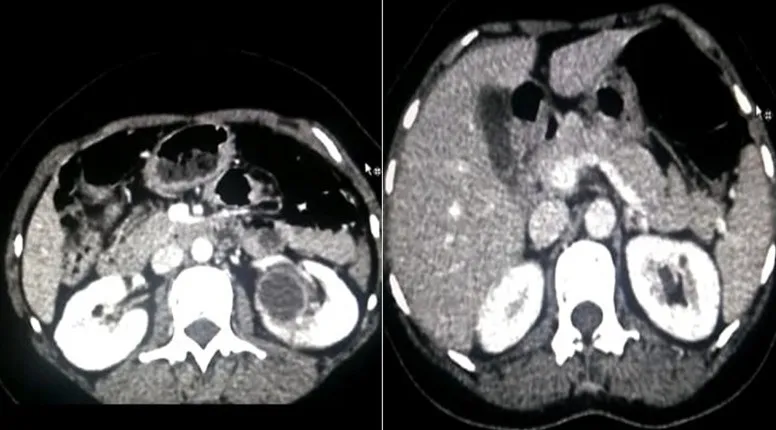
CECT images of the lesion involving left kidney; a large well-defined mass is seen in left kidney which was impressing upon and displacing renal vessels.
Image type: radiology (ct)